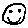
Label: smiley face